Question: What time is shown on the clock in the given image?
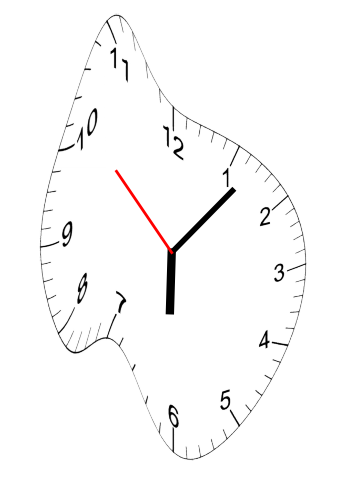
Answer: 06:06:52